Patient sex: F
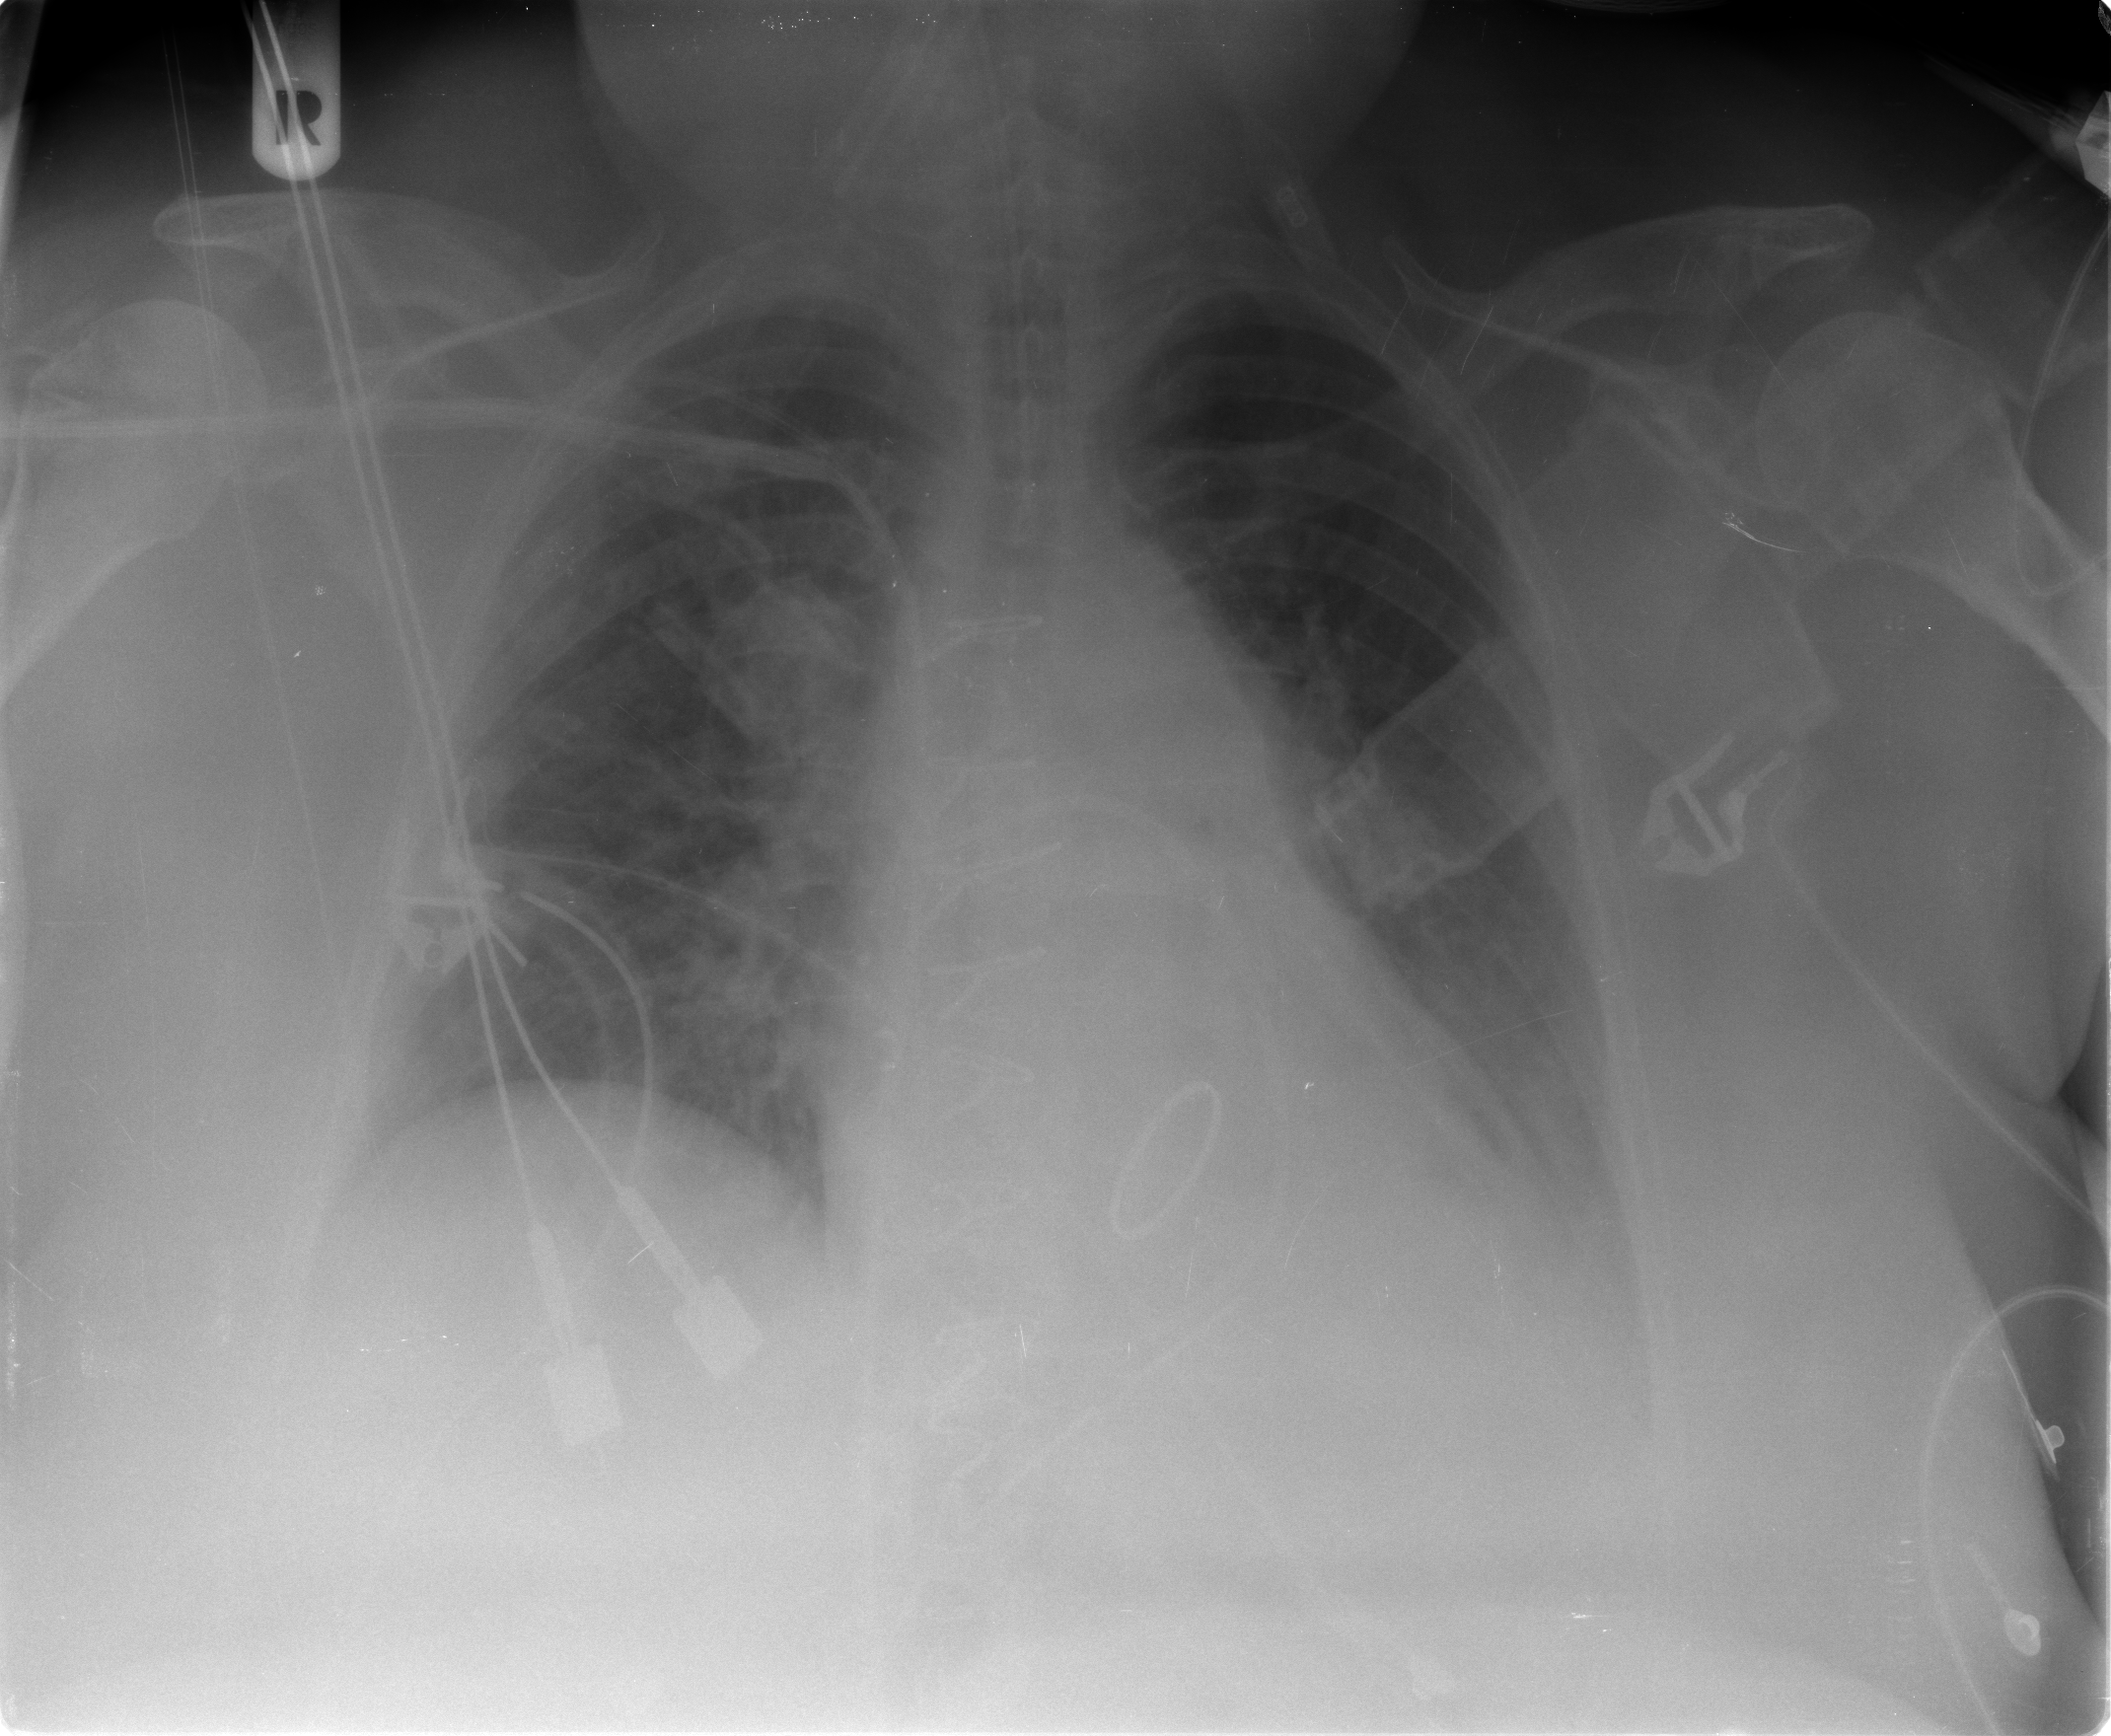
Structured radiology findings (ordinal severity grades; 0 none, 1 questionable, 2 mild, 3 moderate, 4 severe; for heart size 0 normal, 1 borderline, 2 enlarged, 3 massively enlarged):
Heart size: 2
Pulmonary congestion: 2
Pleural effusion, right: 0
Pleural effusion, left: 2
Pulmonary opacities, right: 2
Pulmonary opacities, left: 0
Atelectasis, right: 0
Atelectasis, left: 0